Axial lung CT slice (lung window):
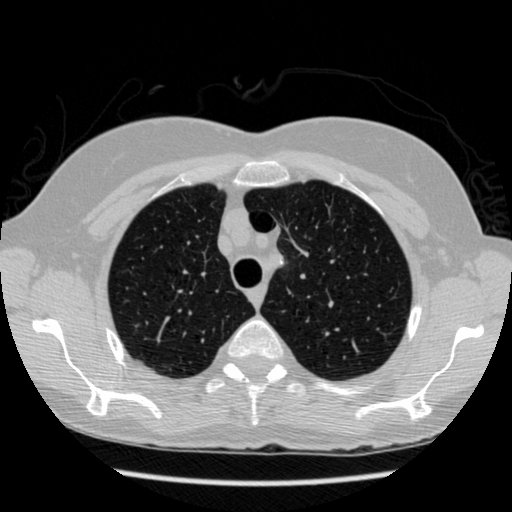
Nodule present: no